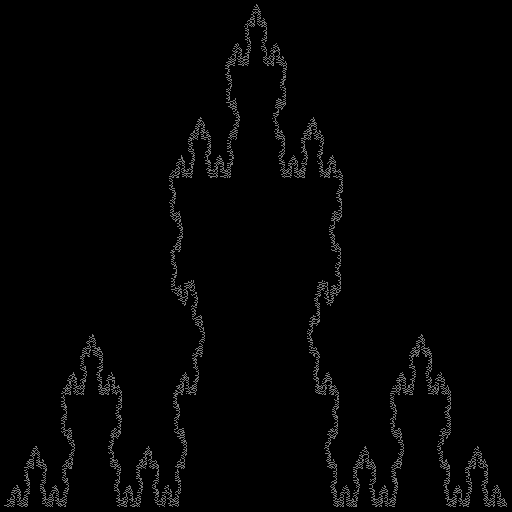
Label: koch_curve